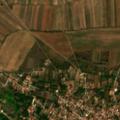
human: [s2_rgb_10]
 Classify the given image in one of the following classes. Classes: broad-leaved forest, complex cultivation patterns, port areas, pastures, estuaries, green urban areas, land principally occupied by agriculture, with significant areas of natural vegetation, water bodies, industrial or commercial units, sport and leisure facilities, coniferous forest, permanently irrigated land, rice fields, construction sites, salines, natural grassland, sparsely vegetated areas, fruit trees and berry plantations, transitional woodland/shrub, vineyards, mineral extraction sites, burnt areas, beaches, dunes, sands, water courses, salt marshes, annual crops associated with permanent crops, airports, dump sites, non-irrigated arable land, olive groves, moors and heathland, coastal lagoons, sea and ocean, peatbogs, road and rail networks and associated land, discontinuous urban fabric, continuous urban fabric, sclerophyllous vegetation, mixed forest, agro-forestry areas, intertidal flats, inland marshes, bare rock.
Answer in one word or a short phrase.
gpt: discontinuous urban fabric, non-irrigated arable land, pastures, complex cultivation patterns, water courses